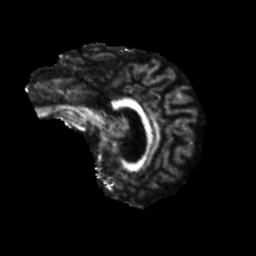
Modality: FA
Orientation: sagittal
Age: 76
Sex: female
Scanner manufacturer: siemens
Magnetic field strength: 3 T
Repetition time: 5.25 s
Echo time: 0.08 s